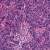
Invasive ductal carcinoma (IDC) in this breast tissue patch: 1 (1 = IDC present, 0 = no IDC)